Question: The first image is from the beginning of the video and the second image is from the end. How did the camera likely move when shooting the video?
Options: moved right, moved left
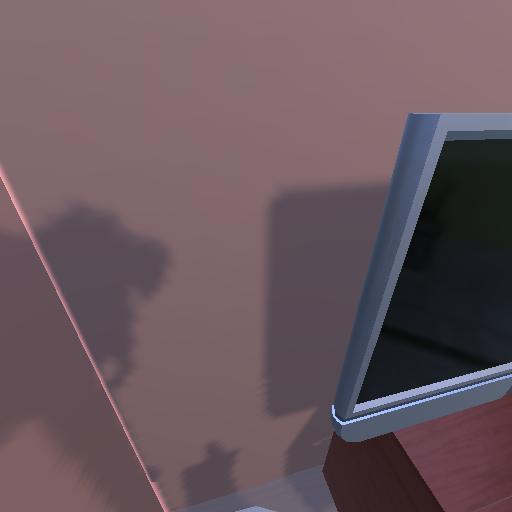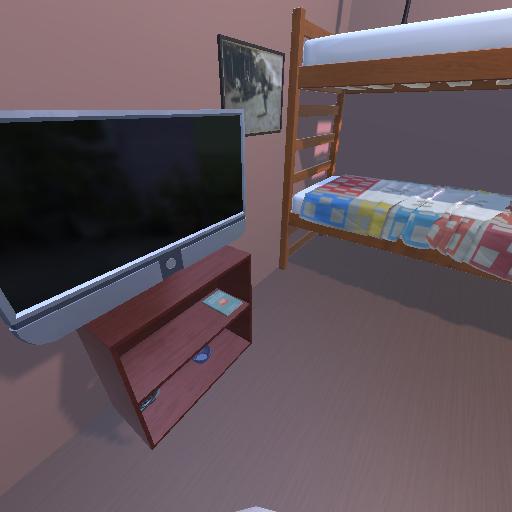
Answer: moved right